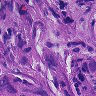
Metastatic tissue present: yes